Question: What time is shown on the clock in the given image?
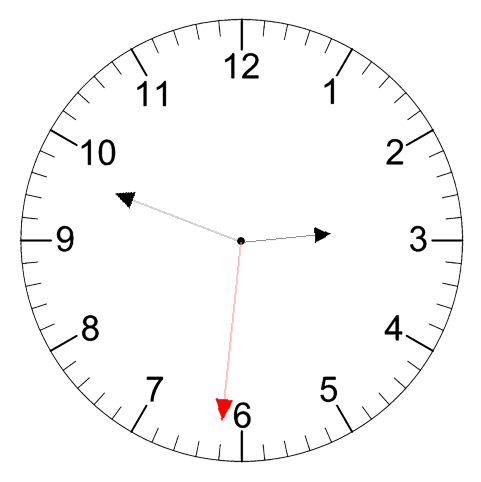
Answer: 02:48:31